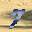
Label: 7